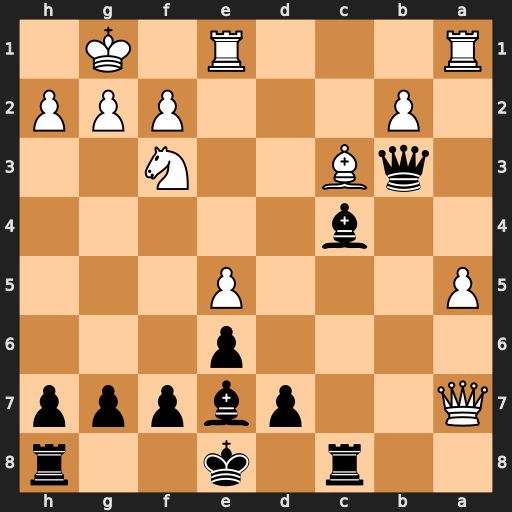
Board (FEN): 2r1k2r/Q2pbppp/4p3/P3P3/2b5/1qB2N2/1P3PPP/R3R1K1
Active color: b
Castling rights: k
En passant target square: -
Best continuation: Bc5 Nd4 Bxa7 Nxb3 Bxb3